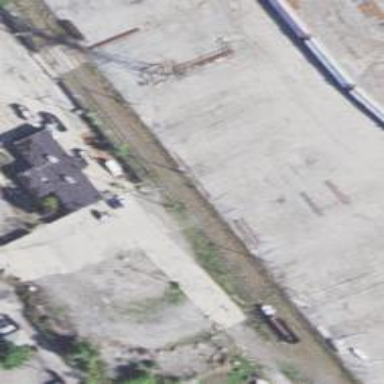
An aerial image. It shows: Abandoned railway.